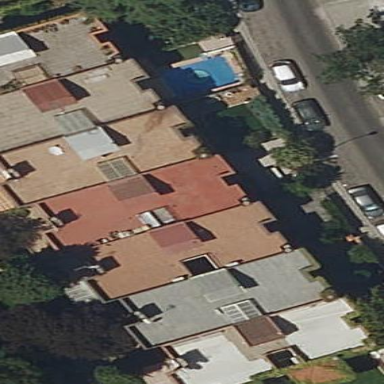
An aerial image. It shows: Terrace building.